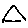
Label: triangle